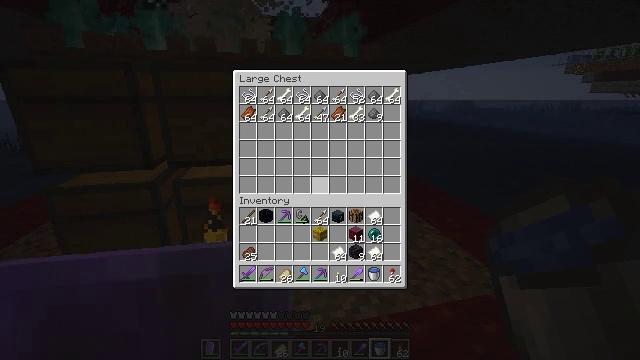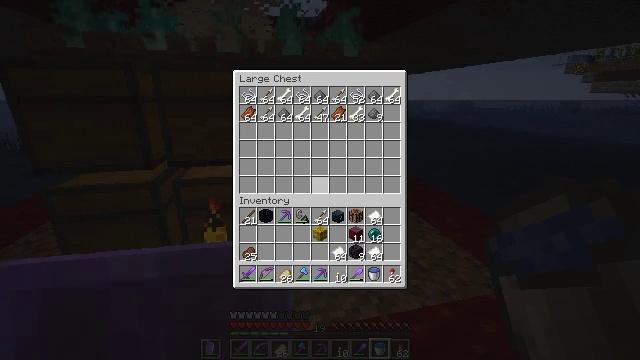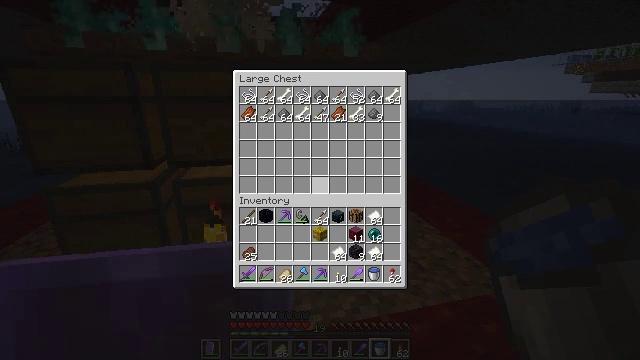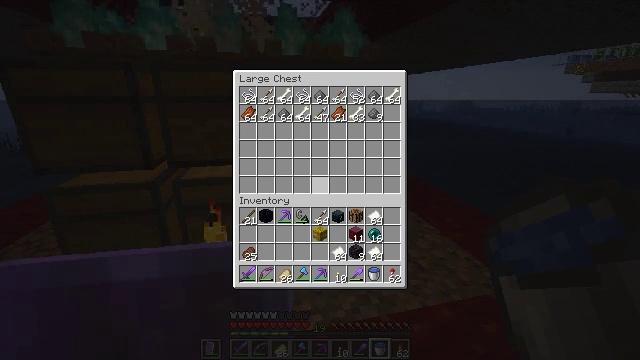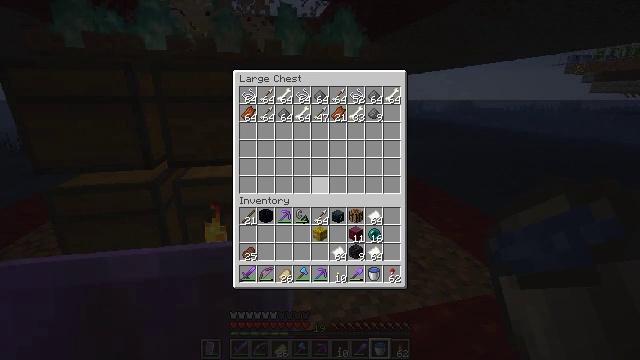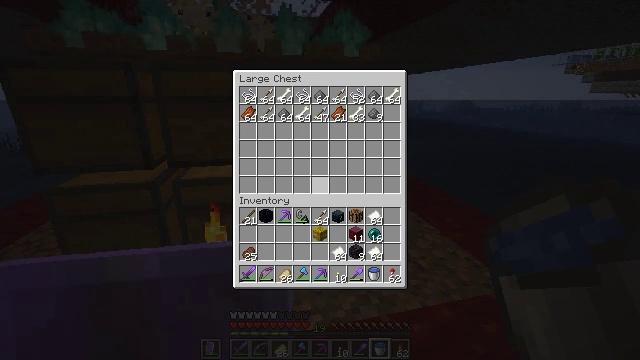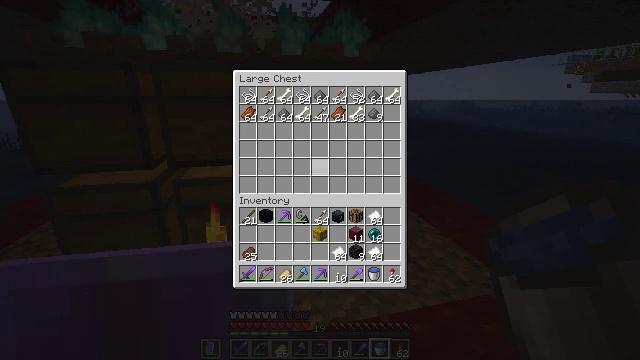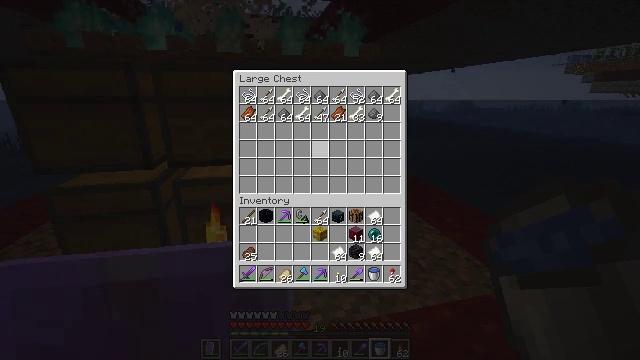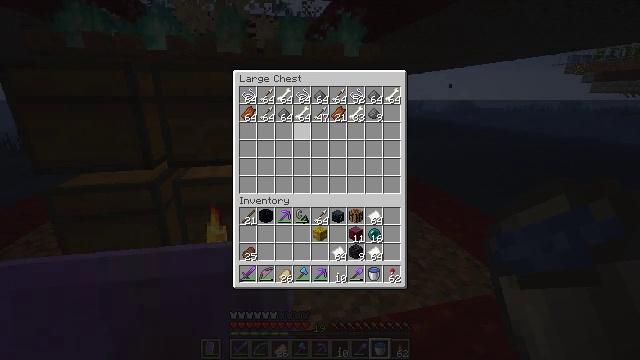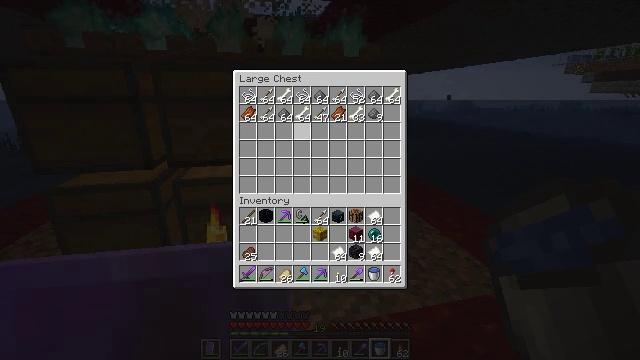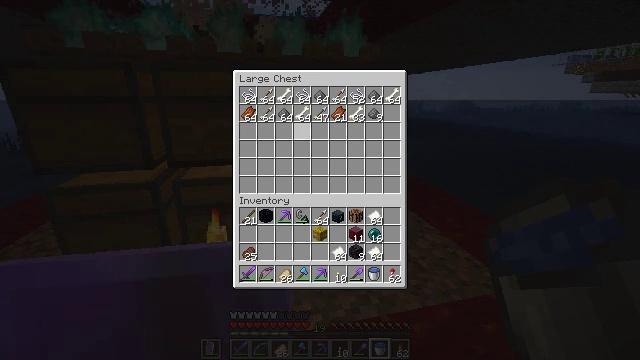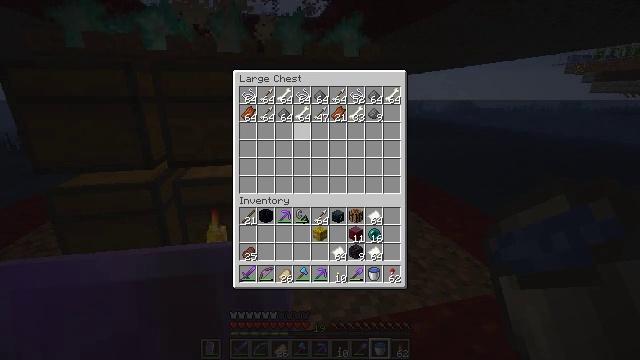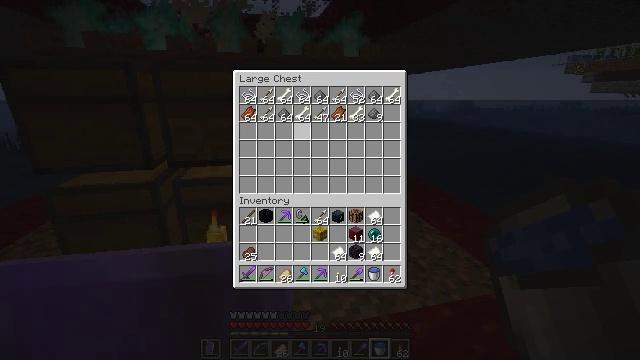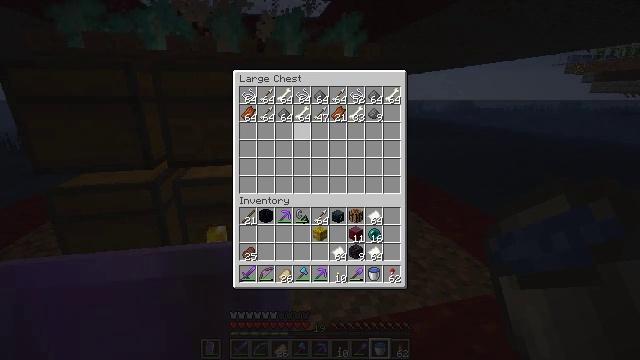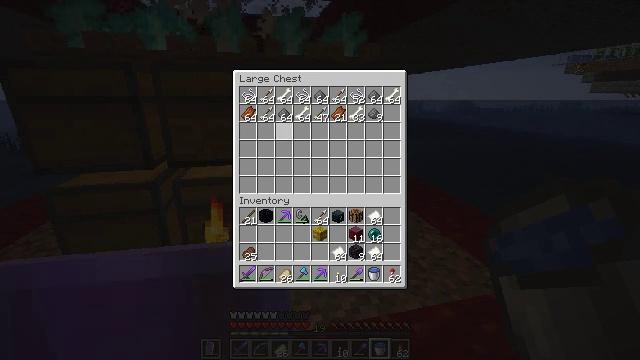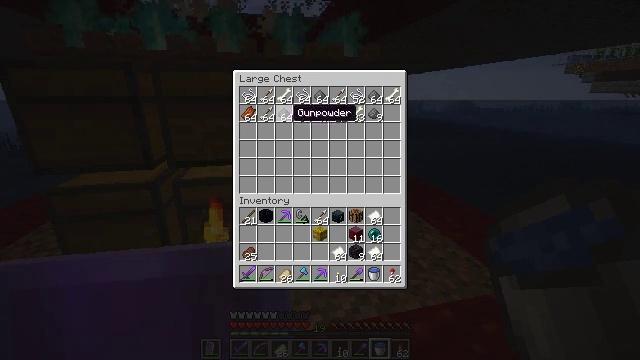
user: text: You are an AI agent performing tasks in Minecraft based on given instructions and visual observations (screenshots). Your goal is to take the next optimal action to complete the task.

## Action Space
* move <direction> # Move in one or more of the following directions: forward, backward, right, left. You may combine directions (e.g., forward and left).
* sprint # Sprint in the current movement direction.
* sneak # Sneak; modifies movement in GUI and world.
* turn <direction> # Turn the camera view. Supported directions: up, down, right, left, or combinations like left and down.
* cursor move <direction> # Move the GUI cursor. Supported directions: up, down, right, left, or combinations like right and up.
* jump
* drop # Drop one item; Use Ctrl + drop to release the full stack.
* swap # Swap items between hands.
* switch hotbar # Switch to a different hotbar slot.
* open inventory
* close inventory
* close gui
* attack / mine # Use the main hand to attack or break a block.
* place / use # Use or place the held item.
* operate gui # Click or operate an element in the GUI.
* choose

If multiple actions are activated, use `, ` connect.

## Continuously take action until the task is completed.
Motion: motion action
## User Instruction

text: Construct a firework rocket at a crafting station.
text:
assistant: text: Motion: no_op
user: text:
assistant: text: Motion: no_op
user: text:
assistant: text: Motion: no_op
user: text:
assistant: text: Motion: no_op
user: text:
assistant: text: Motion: no_op
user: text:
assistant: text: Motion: turn up
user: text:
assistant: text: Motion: turn up
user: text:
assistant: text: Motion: turn up
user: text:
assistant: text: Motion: turn left and up
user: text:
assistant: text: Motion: no_op
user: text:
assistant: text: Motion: no_op
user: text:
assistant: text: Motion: sneak
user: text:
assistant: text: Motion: sneak
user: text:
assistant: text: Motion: sneak
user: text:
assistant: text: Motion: sneak
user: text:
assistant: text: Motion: sneak
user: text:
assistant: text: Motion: sneak
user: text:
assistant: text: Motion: sneak
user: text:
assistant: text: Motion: sneak
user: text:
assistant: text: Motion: sneak
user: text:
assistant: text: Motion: sneak, attack / mine
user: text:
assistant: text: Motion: sneak, attack / mine
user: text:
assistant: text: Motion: sneak, attack / mine
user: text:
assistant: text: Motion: sneak, attack / mine
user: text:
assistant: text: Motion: sneak, turn right
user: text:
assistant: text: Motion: sneak, turn right
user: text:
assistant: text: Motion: sneak
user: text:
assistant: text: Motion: sneak
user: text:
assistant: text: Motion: sneak
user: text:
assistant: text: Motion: sneak